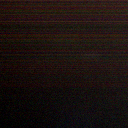
Screen state: off